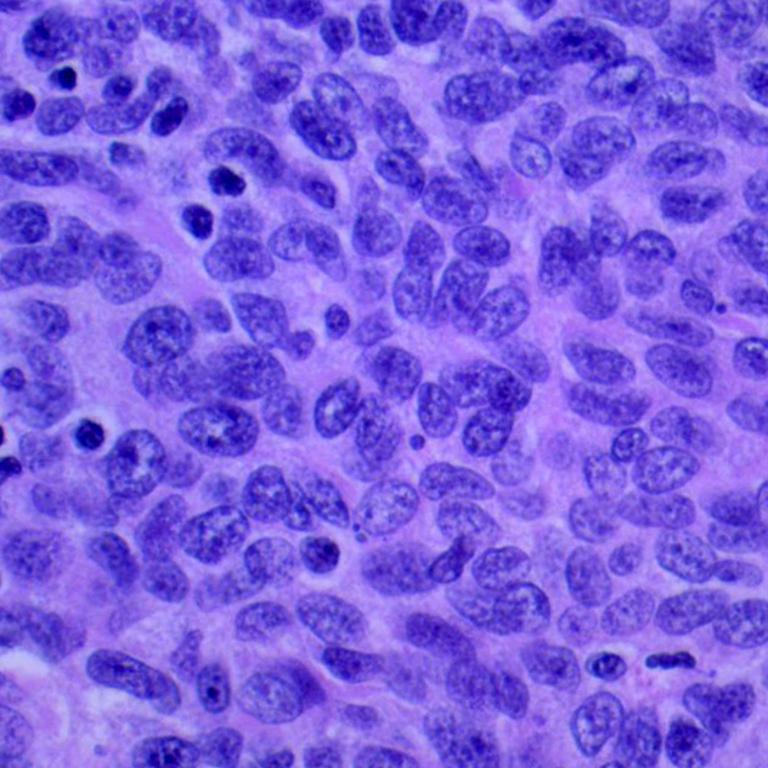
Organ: lung
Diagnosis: squamous carcinomas